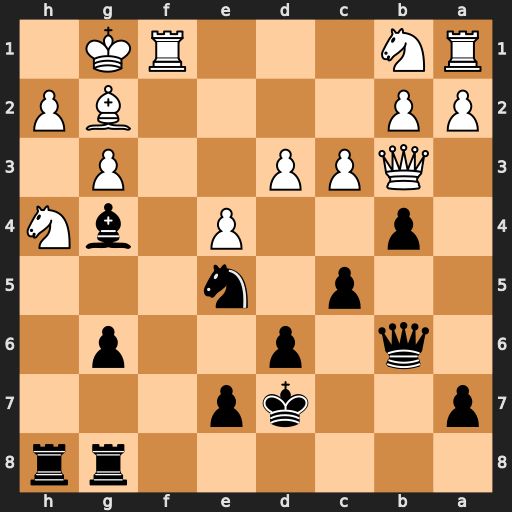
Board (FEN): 6rr/p2kp3/1q1p2p1/2p1n3/1p2P1bN/1QPP2P1/PP4BP/RN3RK1
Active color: b
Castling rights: -
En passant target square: -
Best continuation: c4+ d4 cxb3